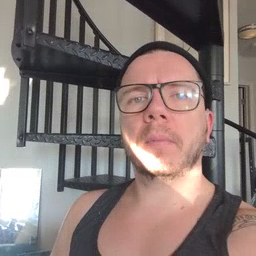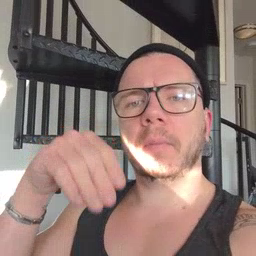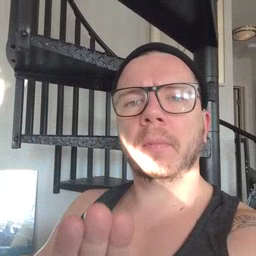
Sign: into